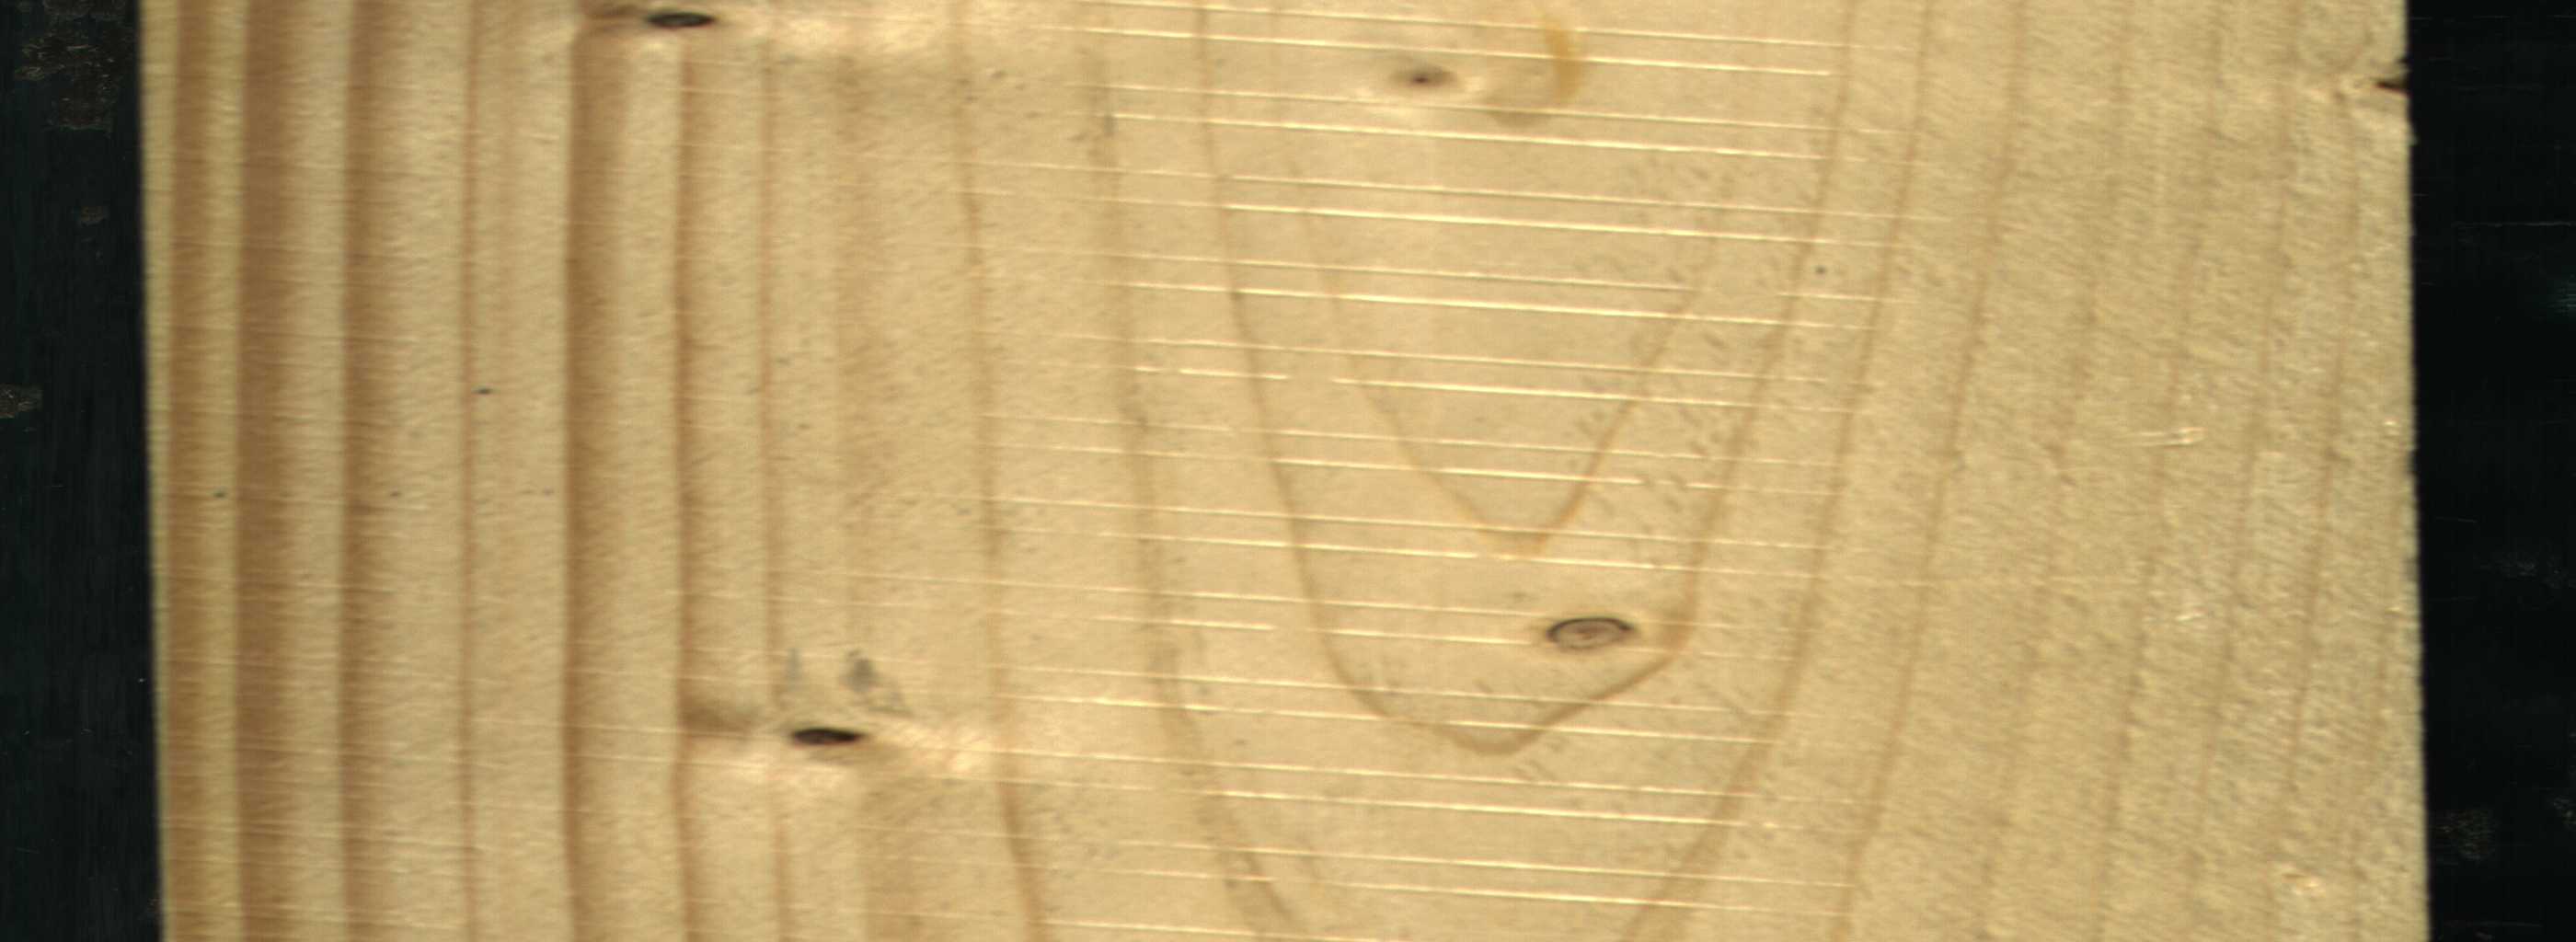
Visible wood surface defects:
Dead_Knot
Dead_Knot
Live_Knot
Live_Knot